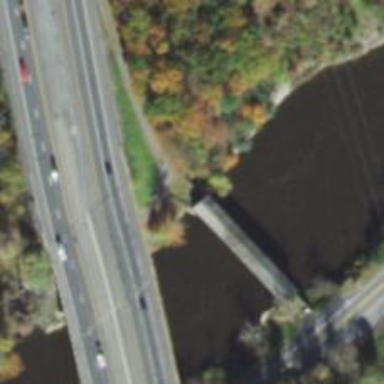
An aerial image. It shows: Covered footway bridge.